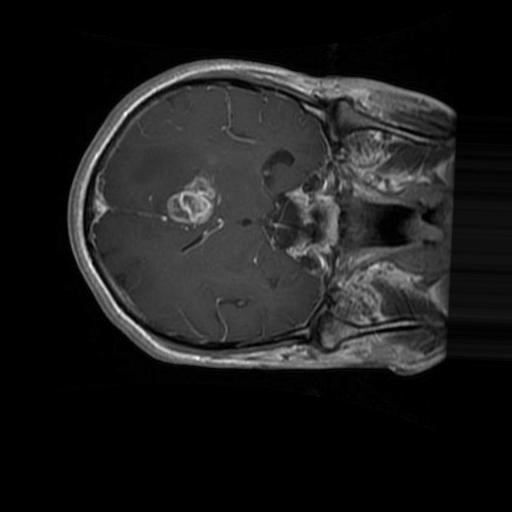
Label: brain_glioma